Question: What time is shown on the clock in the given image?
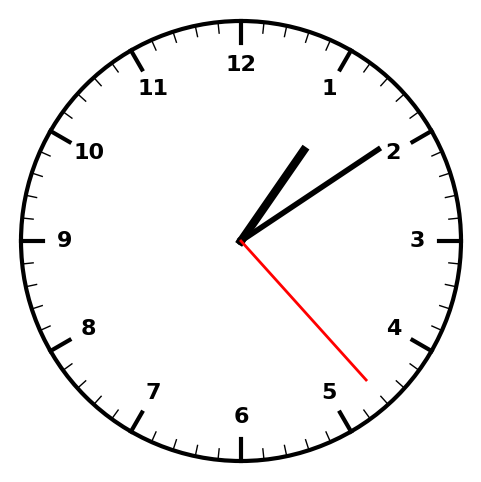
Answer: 01:09:23